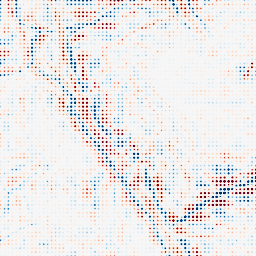
Category: wavelet
Decomposition family: wavelet_dwt
Decomposition parameters: wavelet: db4
level: 4
Upsampling method: sinc_blackman
Upsampling parameters: scale: 8
kernel_size: 4
Upsampling scale: 8